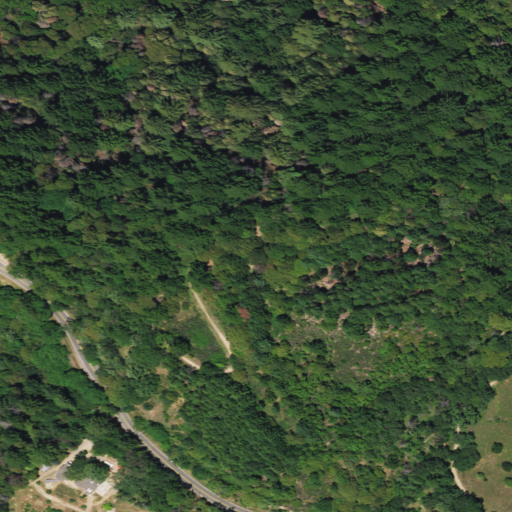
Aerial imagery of mountain in California named The Peak containing evergreen forest, mixed forest, open development, and shrub